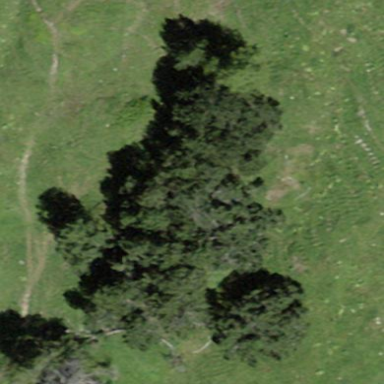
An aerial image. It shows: Forest area.